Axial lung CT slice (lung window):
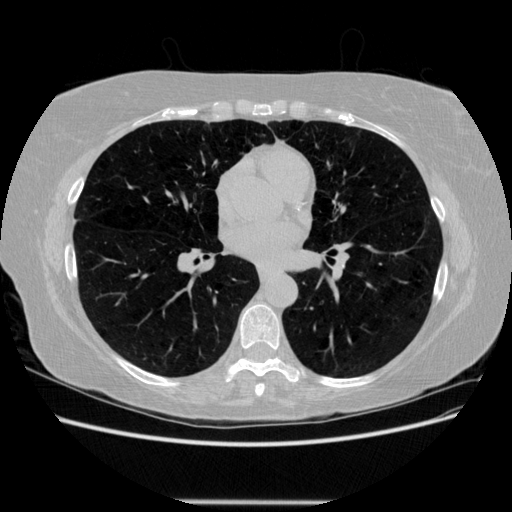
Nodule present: no